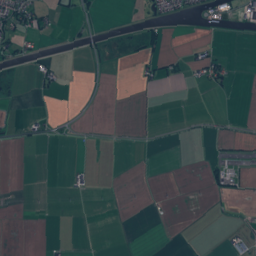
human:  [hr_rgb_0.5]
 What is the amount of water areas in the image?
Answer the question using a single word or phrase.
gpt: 463

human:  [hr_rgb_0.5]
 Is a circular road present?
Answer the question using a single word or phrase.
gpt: no

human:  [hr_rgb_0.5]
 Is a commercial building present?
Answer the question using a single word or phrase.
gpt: yes

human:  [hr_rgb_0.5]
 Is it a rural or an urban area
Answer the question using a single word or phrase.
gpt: rural

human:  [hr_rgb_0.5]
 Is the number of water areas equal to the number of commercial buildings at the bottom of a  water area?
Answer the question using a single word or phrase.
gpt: no

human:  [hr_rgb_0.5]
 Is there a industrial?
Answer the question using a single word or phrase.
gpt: yes

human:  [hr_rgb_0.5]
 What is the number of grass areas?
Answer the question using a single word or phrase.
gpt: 196

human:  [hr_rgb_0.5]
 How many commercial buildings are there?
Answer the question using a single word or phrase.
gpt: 9

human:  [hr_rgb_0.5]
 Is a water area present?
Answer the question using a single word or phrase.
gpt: yes

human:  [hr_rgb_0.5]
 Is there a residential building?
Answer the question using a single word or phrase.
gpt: yes

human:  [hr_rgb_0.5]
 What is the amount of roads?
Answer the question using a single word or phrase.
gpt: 126

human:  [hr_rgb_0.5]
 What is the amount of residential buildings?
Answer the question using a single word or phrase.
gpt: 469

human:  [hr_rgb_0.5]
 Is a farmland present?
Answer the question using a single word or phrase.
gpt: yes

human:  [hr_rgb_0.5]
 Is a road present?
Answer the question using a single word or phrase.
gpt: yes

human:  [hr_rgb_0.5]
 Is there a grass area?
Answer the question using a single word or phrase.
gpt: yes

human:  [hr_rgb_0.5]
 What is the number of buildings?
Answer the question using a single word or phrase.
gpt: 478

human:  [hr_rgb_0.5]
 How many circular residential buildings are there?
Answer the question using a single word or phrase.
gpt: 6

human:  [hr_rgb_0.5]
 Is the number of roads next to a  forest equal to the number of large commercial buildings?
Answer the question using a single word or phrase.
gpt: no

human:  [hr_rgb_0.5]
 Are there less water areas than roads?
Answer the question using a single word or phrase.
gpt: yes

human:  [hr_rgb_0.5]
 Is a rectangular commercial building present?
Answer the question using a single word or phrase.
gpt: yes

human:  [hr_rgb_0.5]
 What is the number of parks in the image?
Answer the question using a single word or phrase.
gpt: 2

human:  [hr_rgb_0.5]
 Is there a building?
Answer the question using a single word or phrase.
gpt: yes

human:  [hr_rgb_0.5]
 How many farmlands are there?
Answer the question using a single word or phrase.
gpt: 25

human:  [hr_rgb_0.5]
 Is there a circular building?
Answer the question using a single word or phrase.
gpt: yes

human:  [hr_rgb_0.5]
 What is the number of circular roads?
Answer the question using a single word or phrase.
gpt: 0

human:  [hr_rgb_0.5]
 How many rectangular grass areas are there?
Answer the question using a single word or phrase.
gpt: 27

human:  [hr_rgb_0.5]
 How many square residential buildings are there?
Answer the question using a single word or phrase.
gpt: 6

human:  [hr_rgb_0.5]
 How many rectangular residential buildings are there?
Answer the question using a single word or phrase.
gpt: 326

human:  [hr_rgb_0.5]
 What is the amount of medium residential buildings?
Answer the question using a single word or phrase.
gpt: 7

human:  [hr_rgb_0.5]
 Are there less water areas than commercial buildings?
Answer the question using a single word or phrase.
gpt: no

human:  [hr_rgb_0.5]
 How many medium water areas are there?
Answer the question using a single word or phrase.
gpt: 6

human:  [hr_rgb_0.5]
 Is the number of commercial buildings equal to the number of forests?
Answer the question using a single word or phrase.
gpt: no

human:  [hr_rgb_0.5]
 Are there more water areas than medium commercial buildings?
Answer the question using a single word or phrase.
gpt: yes

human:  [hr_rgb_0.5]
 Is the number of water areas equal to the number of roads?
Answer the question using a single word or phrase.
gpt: no

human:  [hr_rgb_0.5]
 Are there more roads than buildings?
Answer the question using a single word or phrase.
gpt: no

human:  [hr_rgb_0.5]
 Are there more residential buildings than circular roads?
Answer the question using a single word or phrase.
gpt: yes

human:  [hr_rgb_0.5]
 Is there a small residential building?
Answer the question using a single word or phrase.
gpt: yes

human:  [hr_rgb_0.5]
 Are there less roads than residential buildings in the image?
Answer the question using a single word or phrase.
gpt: yes

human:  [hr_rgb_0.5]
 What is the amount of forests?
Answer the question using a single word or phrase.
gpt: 36

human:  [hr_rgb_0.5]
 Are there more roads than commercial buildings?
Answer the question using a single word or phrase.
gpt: yes

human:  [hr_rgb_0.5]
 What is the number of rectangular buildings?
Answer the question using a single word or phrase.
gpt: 332

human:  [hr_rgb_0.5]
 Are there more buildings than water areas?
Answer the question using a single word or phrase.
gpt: yes

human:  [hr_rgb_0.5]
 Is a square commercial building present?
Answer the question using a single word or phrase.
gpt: no

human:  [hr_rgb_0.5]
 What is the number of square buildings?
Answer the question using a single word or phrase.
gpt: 6

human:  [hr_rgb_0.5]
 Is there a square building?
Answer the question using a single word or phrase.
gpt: yes

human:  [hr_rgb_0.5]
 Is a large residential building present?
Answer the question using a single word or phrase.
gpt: yes

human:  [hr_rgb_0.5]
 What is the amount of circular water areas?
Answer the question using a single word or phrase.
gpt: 1

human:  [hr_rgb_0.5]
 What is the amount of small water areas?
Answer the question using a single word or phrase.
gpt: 23

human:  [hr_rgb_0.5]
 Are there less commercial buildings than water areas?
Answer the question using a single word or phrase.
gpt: yes

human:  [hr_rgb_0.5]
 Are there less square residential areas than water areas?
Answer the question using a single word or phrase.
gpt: yes

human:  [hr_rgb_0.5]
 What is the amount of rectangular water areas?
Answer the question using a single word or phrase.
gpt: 13

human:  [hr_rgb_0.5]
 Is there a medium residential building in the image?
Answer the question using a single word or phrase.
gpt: yes

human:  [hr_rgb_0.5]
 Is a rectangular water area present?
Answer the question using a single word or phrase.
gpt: yes

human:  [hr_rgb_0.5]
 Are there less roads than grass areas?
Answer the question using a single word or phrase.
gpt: yes

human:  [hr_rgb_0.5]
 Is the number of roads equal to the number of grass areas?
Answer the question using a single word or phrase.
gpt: no

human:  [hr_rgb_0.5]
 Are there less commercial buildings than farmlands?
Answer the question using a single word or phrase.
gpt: yes

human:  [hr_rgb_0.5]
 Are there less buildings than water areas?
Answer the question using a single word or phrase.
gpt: no

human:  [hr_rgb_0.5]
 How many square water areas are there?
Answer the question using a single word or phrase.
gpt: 1

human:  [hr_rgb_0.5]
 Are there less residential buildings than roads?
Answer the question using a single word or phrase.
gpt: no

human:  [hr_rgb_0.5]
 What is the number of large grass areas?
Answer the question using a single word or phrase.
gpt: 113

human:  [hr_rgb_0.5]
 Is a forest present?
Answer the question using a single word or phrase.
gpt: yes

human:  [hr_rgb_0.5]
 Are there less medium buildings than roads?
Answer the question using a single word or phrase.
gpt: yes

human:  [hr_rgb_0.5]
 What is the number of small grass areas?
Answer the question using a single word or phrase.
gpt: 35

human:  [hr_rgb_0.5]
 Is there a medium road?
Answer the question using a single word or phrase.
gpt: no